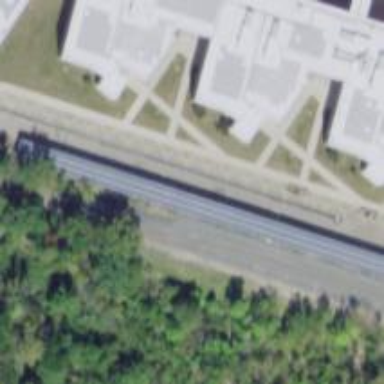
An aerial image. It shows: Railway siding for service.